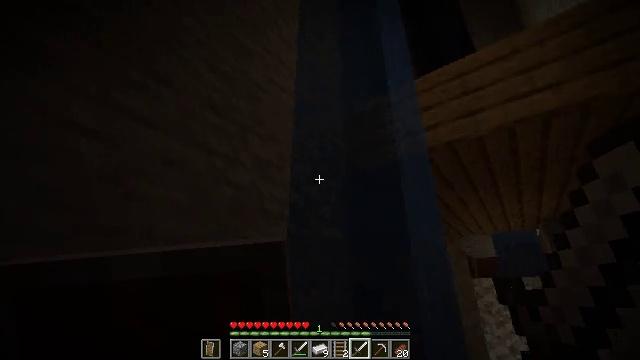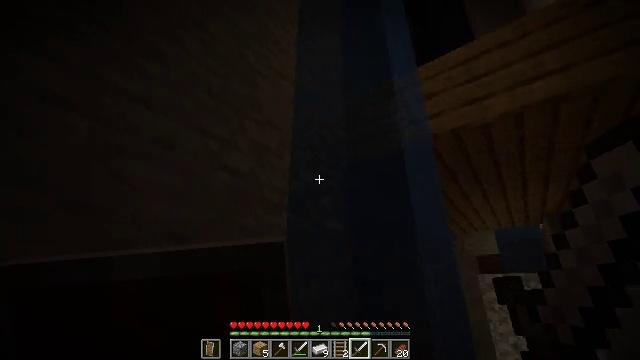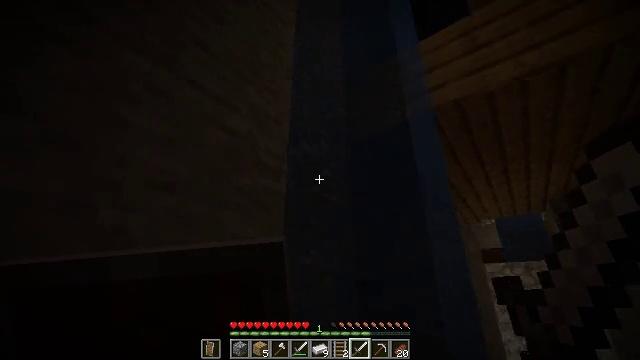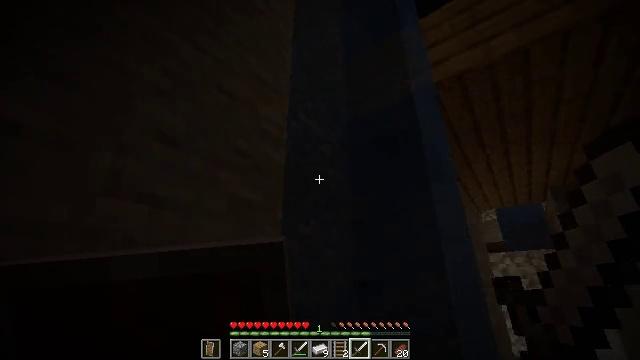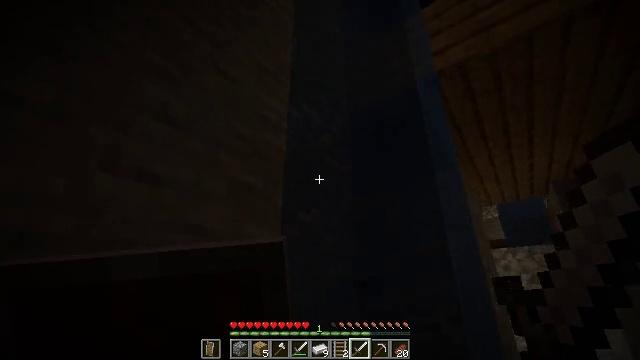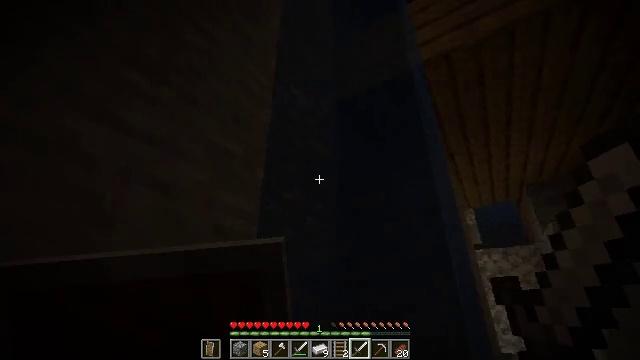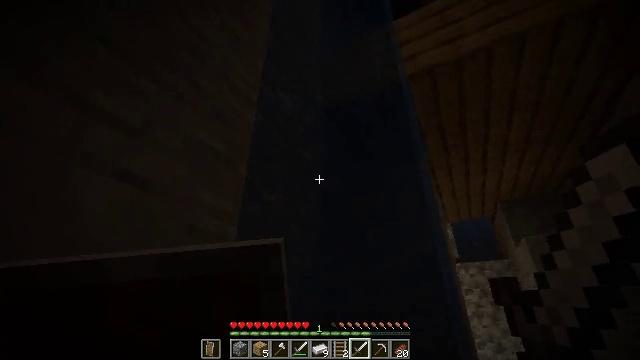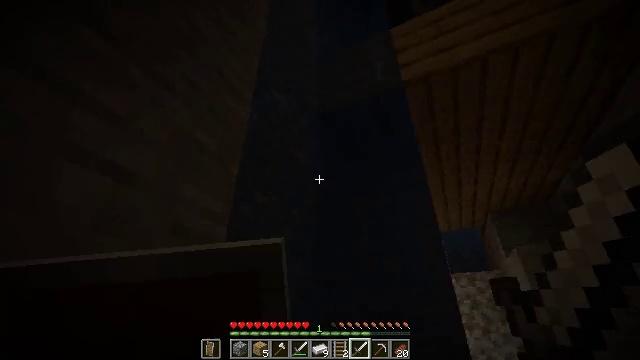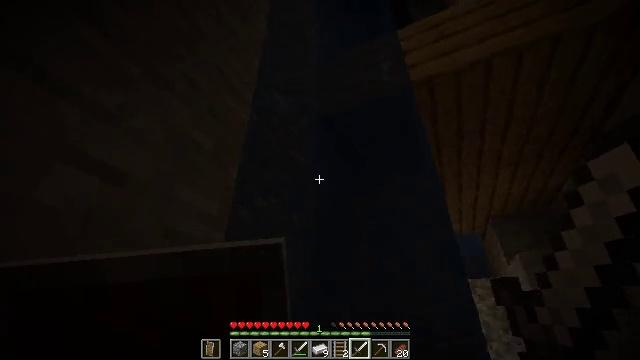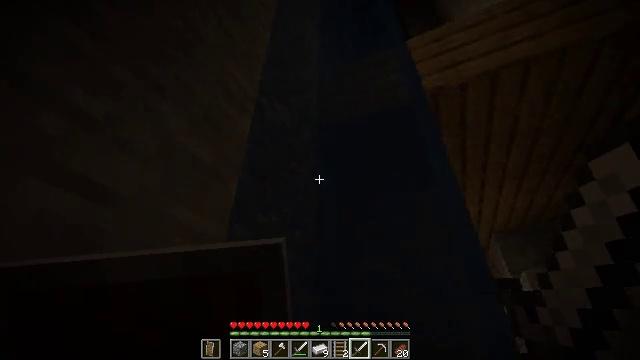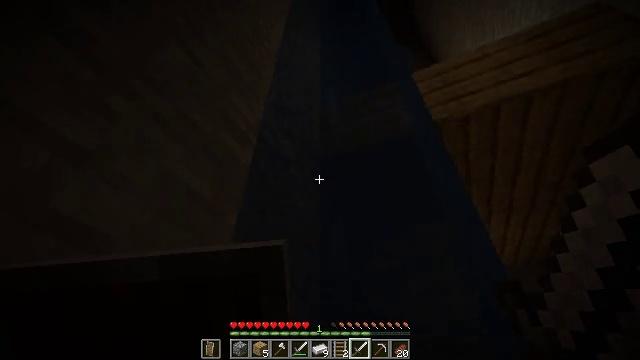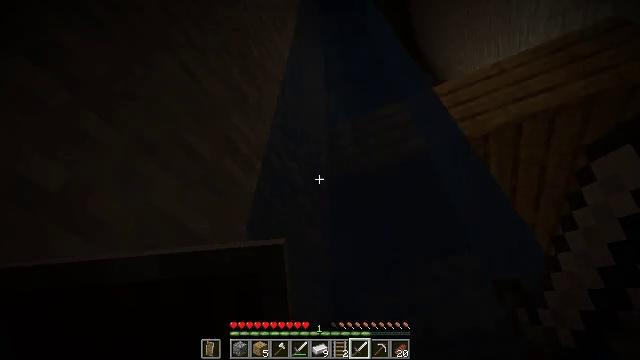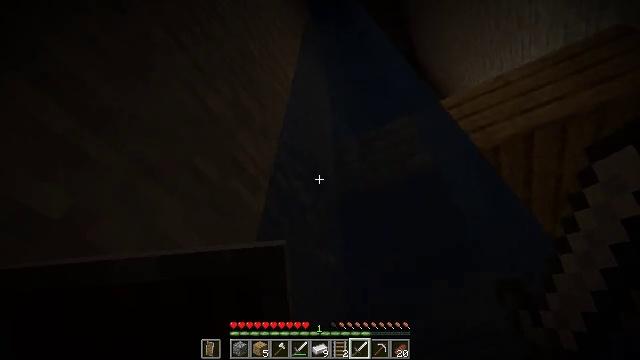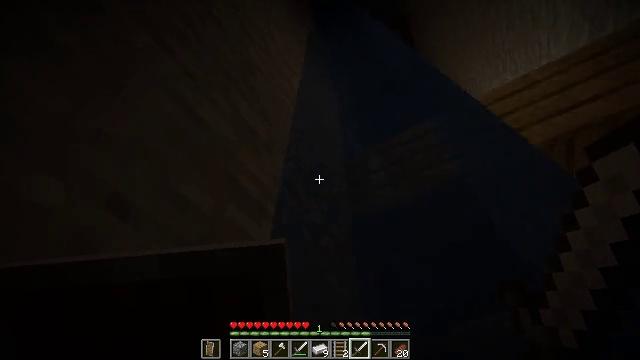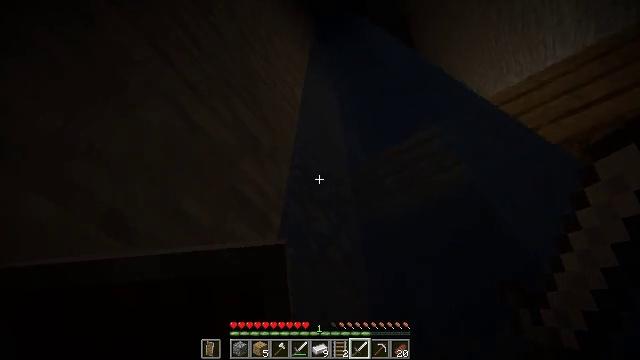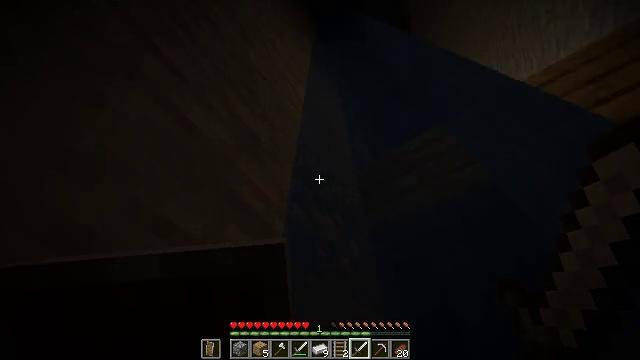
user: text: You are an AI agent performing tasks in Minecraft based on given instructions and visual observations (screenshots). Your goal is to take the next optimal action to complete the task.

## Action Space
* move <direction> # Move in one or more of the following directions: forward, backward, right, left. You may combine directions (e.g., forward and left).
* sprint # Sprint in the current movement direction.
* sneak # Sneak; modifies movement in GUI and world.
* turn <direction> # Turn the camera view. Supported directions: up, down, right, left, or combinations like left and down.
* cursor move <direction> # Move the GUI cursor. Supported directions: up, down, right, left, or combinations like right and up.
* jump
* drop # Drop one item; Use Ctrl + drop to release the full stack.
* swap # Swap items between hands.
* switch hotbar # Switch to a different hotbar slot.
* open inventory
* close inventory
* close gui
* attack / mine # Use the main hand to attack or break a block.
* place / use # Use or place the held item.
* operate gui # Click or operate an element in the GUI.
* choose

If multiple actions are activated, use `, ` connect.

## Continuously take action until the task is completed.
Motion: motion action
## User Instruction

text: Stop mobs spawning by breaking the spawner.
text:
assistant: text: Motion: move forward, jump
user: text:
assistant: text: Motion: move forward, jump
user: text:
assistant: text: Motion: move forward, jump
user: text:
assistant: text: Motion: move forward, jump
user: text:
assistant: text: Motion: move forward, turn right and up, jump
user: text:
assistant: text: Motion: move forward, turn right and up, jump
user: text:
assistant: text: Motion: move forward, turn right and up, jump
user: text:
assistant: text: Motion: move forward, turn up, jump
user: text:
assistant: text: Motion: move forward, turn up, jump
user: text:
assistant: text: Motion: move forward, turn up, jump
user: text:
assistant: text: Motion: move forward, turn left and up, jump
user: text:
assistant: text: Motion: move forward, turn left and up, jump
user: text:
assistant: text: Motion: move forward, turn left and up, jump
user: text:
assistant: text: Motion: move forward, turn left and up, jump
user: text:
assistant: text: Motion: move forward, turn left and up, jump
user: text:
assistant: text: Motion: move forward, jump
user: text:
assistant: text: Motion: move forward, jump
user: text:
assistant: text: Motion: move forward, turn up, jump
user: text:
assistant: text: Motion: move forward, turn right and up, jump
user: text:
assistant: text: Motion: move forward, turn right and up, jump
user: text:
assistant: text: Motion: move forward, turn right and up, jump
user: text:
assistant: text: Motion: move forward, turn up, jump
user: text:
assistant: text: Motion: move forward, turn left and up, jump
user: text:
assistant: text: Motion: turn left and up, jump
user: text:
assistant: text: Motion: turn left, jump
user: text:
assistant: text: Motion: turn left and up, jump
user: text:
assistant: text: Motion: turn left and up, jump
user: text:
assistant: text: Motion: turn left, jump
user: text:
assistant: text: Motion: turn left, jump
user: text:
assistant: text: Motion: turn left and down, jump